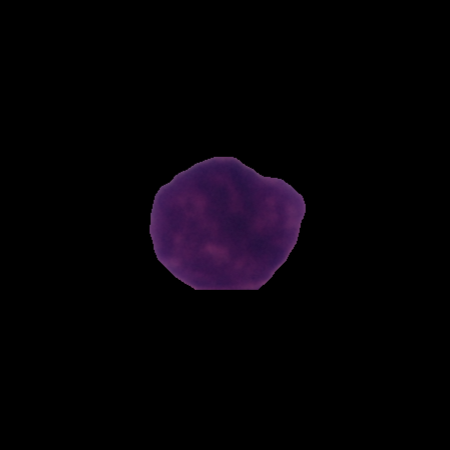
Label: cancer